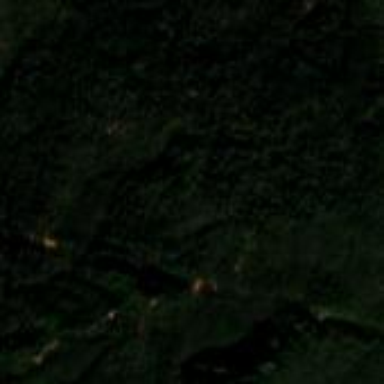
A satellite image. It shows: Forest area.